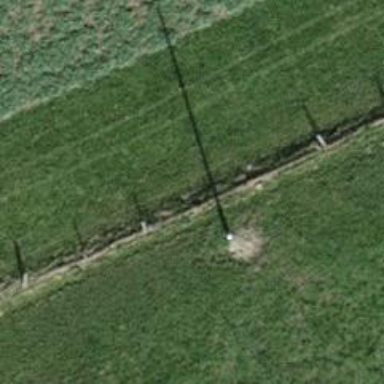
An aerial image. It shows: Minor power line with 3 cables.